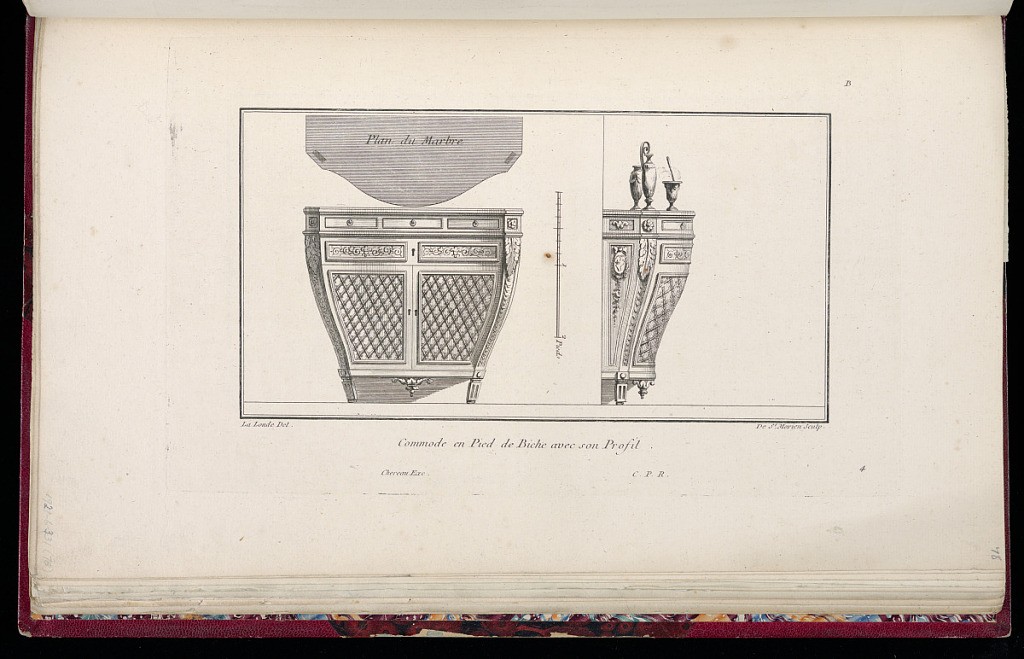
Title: Commode en Pied de Biche avec son Profil
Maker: Richard de Lalonde, French, active 1780–96
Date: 1775-1788
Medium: Etching on off-white laid paper
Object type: Print
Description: Elevation, profile, and plan of a design for a chest of drawers with curved legs. The commode is decorated with ornament motifs including lozenge, scrolling acanthus leaf, medallions, and rosettes. The plate is signed and numbered.